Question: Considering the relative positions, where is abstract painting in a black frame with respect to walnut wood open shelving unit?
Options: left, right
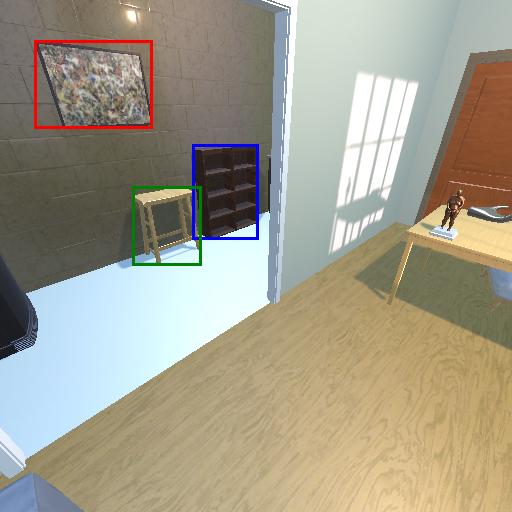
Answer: left